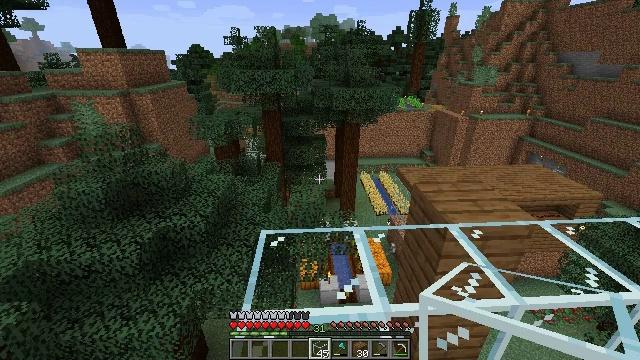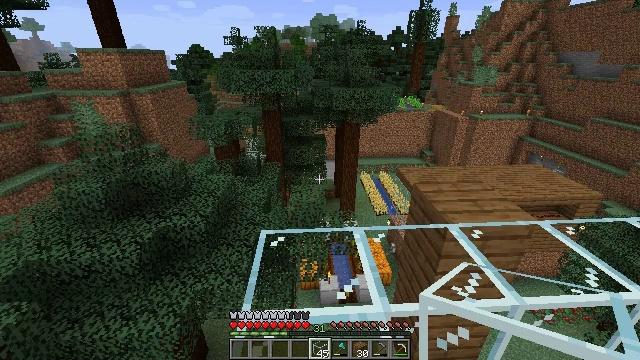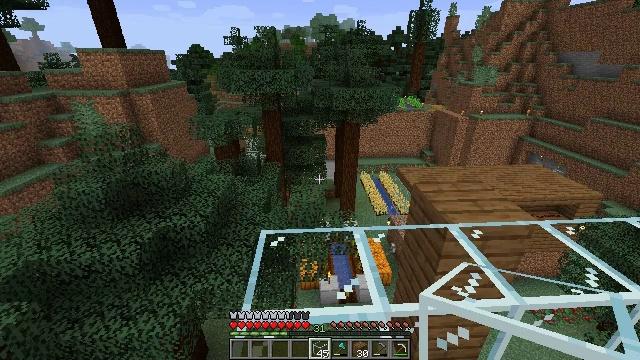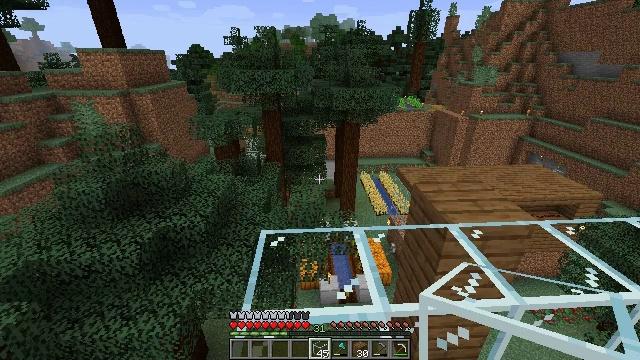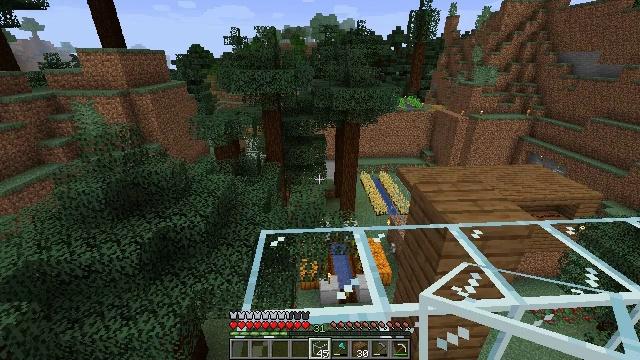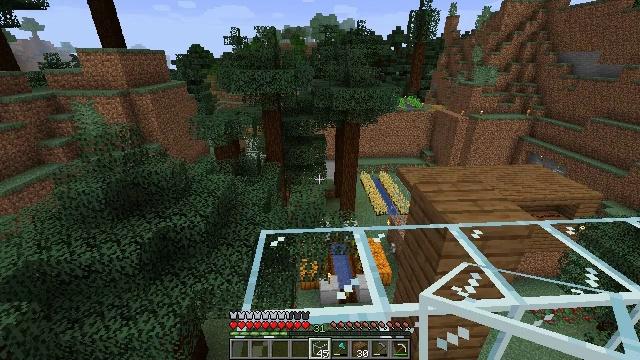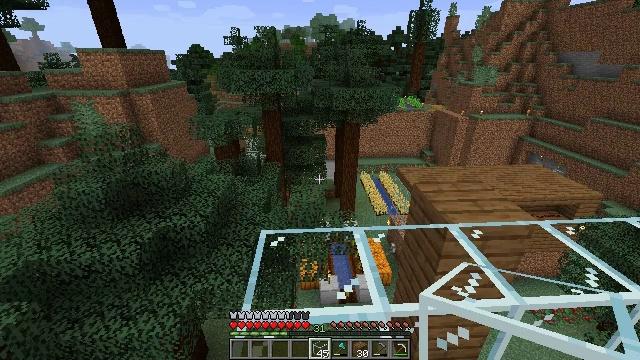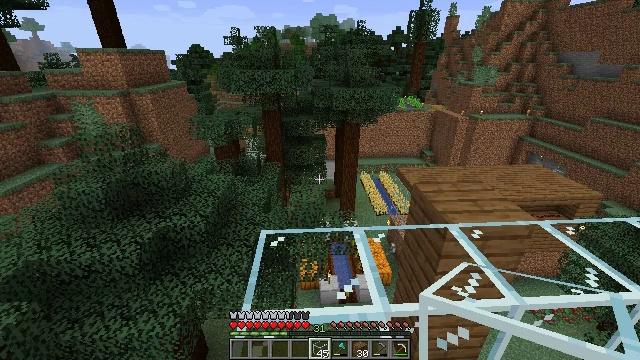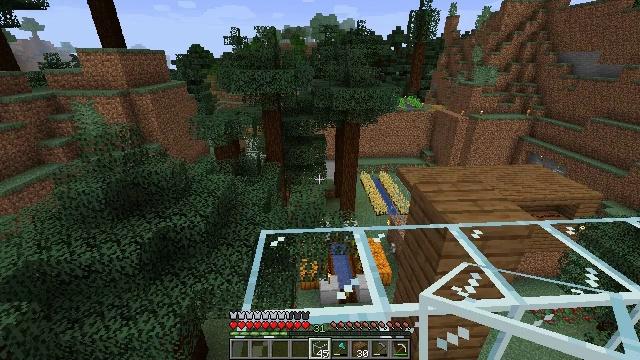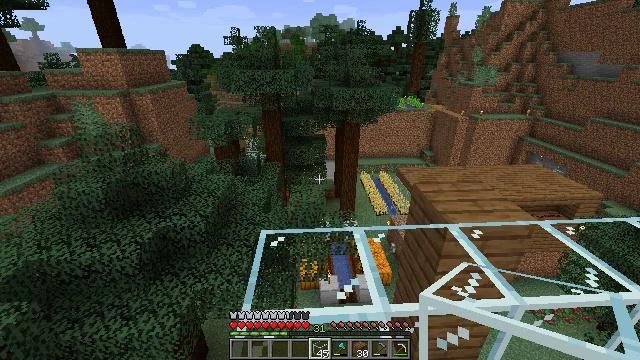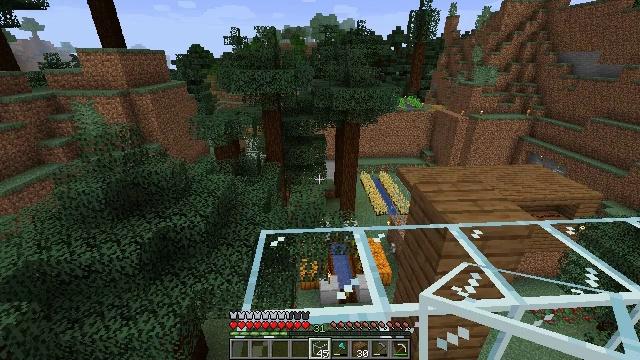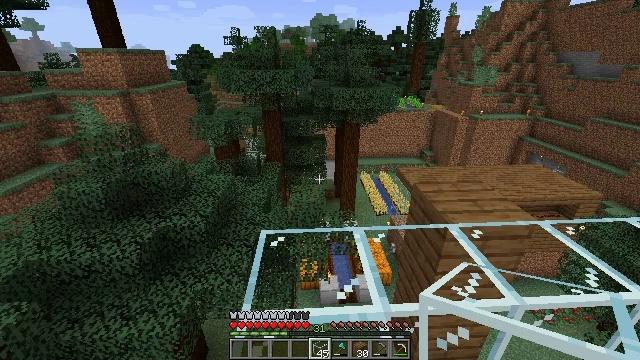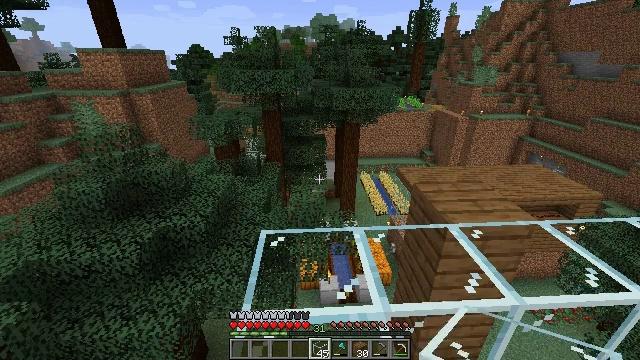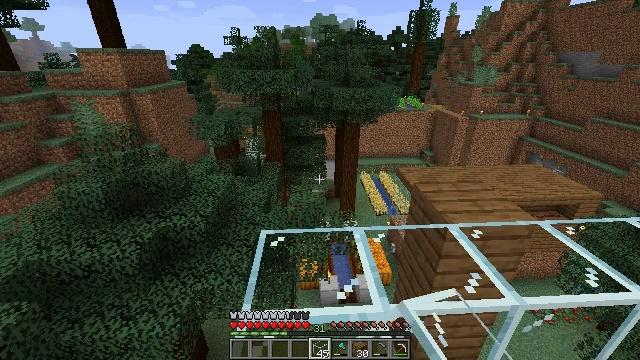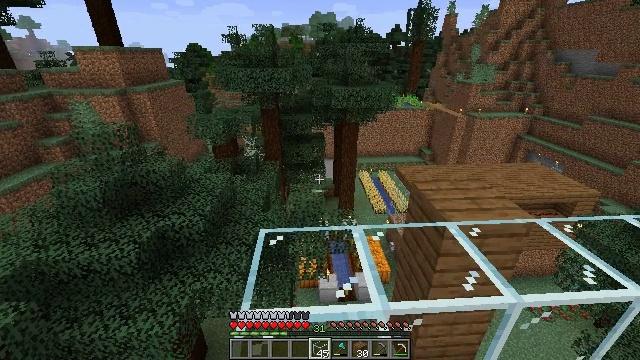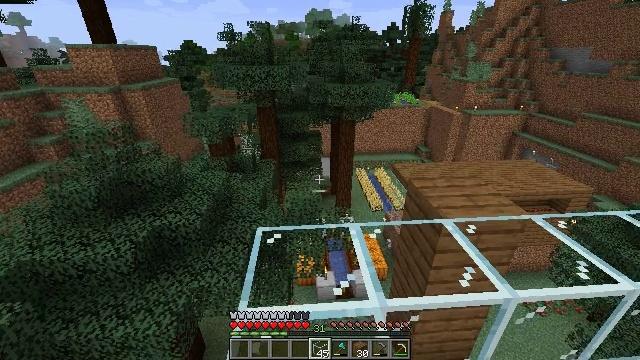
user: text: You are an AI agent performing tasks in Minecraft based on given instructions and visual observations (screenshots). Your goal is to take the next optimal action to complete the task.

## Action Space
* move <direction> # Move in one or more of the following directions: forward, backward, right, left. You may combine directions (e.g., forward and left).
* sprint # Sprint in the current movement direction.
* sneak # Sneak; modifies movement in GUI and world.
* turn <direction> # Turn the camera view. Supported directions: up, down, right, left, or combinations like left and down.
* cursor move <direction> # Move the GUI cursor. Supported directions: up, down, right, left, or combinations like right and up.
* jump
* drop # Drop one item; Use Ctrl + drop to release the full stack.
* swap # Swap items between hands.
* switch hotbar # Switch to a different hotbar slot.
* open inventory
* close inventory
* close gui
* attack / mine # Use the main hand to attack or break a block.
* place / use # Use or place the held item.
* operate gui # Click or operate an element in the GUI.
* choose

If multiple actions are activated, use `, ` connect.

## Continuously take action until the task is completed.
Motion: motion action
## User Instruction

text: Collect spruce planks from an old building.
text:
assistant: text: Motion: no_op
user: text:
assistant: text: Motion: no_op
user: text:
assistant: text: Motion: no_op
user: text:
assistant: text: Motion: no_op
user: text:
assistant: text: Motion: no_op
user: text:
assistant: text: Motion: no_op
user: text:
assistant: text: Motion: no_op
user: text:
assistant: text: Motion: no_op
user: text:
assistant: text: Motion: no_op
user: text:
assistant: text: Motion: no_op
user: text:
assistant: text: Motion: no_op
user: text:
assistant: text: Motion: attack / mine
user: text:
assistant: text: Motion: attack / mine
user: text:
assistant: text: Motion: no_op
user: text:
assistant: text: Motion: no_op
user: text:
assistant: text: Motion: turn right
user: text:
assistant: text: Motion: turn right
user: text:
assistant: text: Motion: turn right
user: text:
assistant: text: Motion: no_op
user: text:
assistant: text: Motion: no_op
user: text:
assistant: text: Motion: turn right and down
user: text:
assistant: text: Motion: turn left
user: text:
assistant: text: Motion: no_op
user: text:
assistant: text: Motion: no_op
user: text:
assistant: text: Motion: no_op
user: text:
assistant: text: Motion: no_op
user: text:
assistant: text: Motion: no_op
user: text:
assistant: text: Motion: no_op
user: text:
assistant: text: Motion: no_op
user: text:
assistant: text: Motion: turn right and up